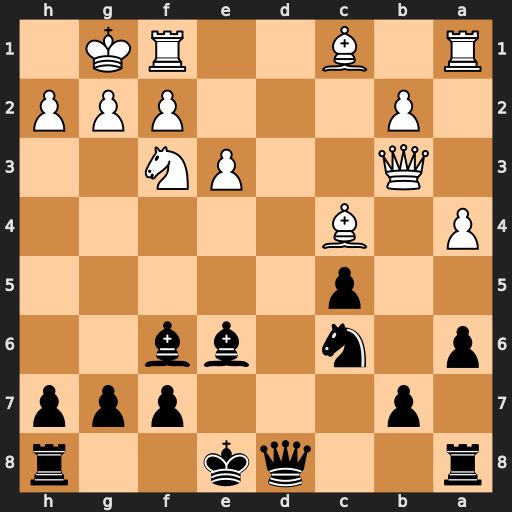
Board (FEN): r2qk2r/1p3ppp/p1n1bb2/2p5/P1B5/1Q2PN2/1P3PPP/R1B2RK1
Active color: b
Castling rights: kq
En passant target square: -
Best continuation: Na5 Bxe6 Nxb3